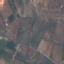
Land use / land cover: PermanentCrop